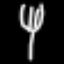
Label: fork